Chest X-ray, PA view. Patient: 29 years old, sex F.
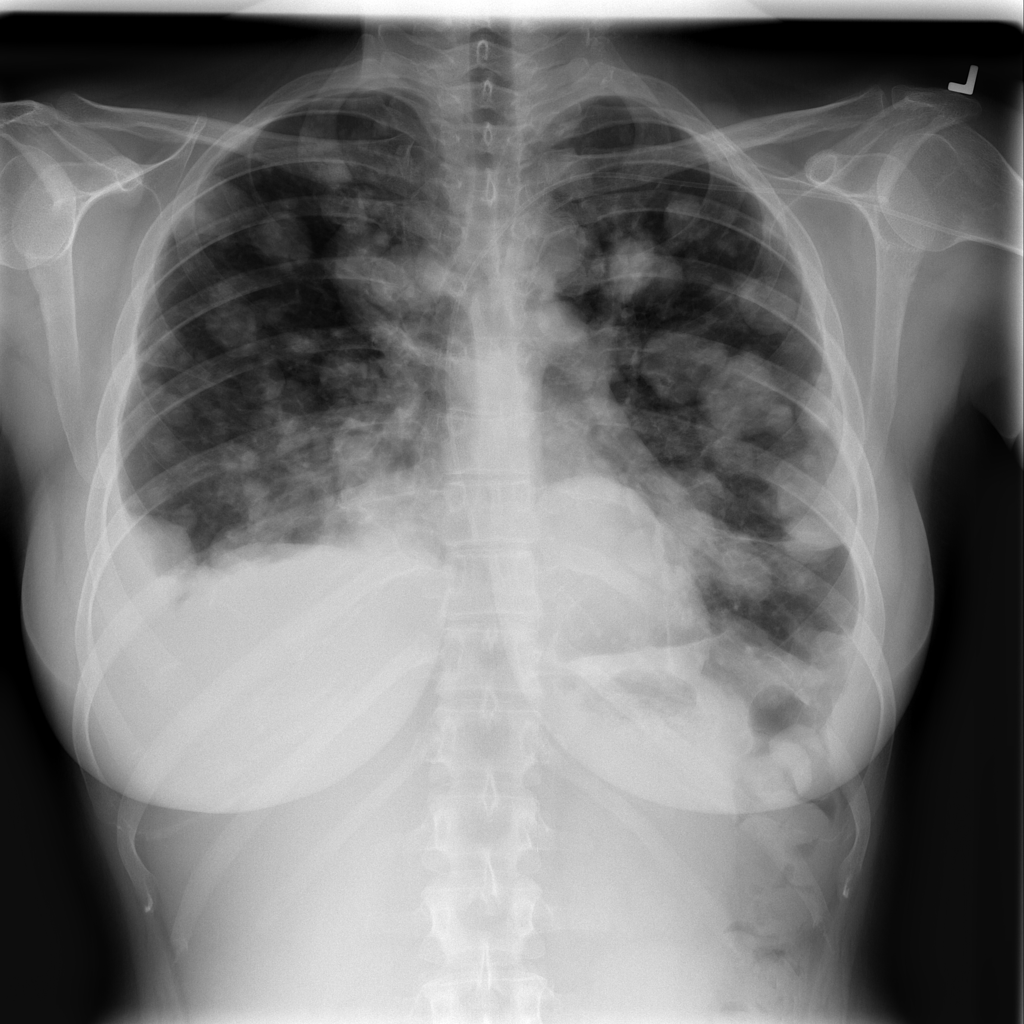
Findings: Effusion, Nodule